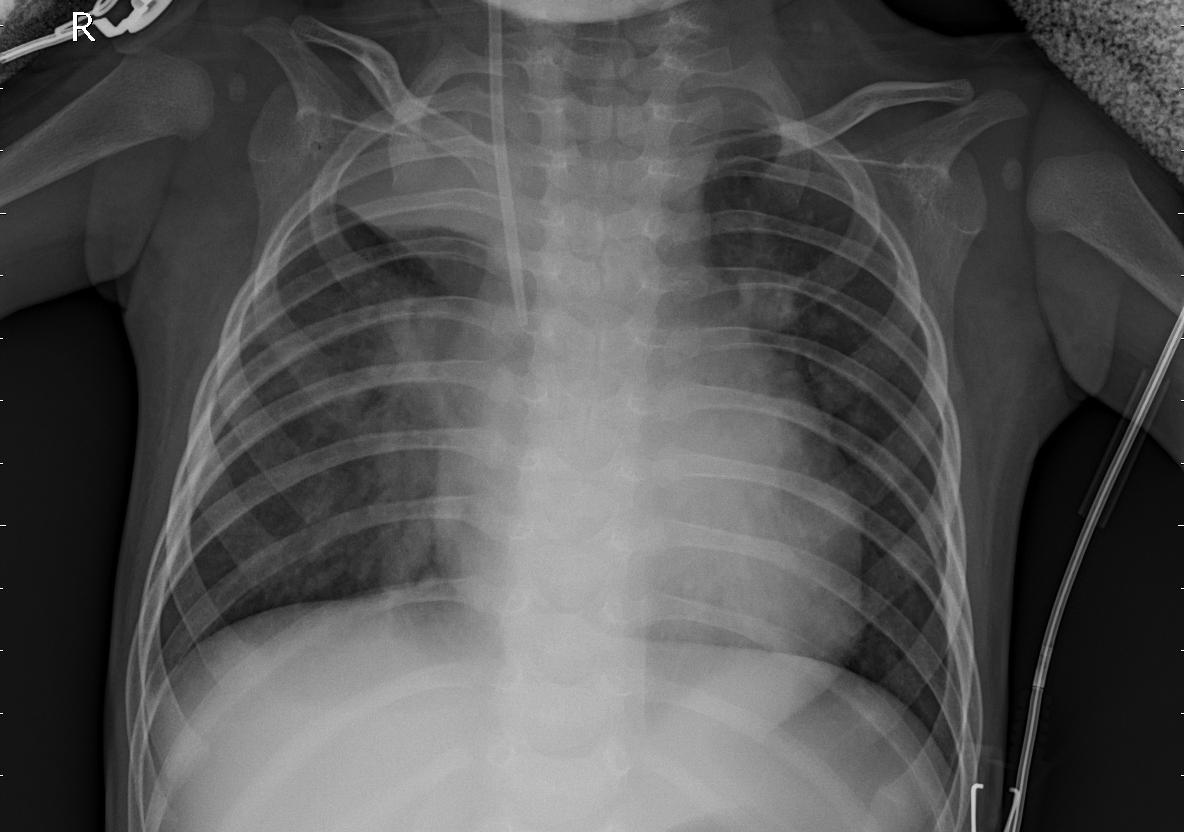
Diagnosis: PNEUMONIA